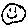
Label: smiley face